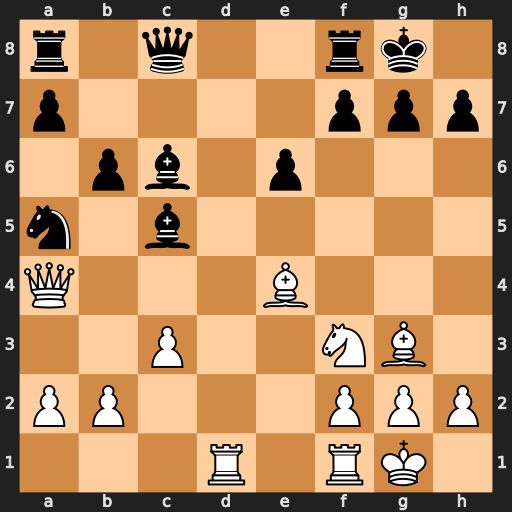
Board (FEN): r1q2rk1/p4ppp/1pb1p3/n1b5/Q3B3/2P2NB1/PP3PPP/3R1RK1
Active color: w
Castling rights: -
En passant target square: -
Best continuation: Bxh7+ Kxh7 Qh4+ Kg8 Ng5